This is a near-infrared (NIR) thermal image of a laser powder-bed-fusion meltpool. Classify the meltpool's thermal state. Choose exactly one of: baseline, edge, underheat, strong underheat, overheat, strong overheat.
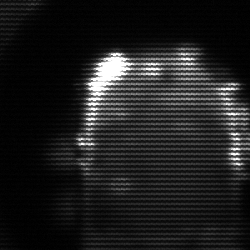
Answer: baseline